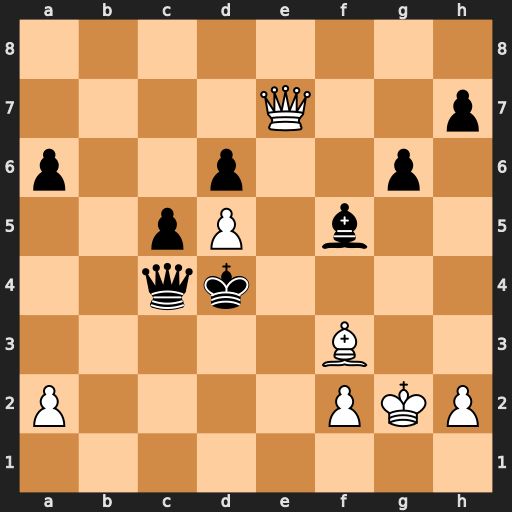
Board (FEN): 8/4Q2p/p2p2p1/2pP1b2/2qk4/5B2/P4PKP/8
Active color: w
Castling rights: -
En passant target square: -
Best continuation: Qe3#